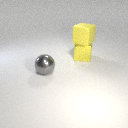
large yellow metal cube below large yellow rubber cube